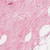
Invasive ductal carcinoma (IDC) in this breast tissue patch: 0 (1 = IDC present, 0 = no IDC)